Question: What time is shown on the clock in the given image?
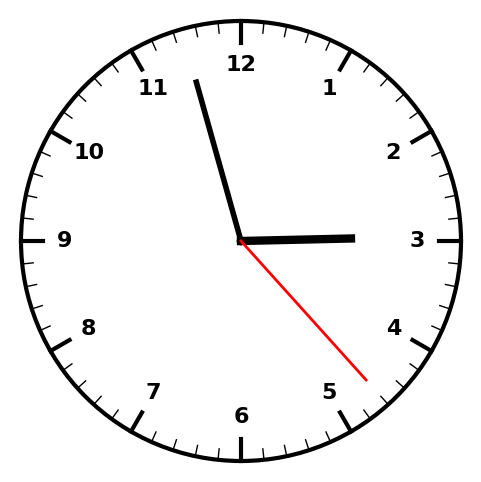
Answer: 02:57:23